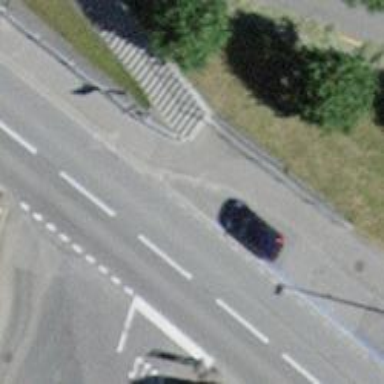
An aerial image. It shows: Set of steps on the road.